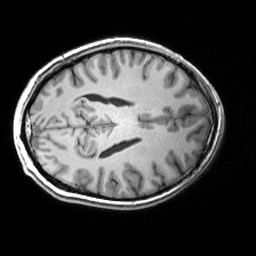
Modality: T1w
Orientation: axial
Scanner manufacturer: siemens
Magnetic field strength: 3 T
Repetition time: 2.53 s
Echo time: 0.00299 s